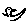
Label: bird